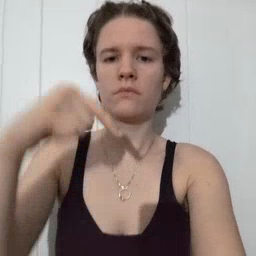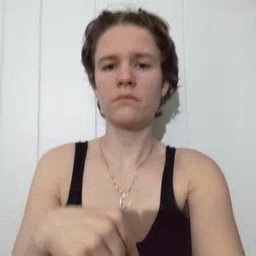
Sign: down